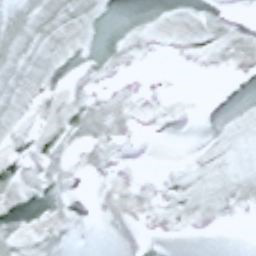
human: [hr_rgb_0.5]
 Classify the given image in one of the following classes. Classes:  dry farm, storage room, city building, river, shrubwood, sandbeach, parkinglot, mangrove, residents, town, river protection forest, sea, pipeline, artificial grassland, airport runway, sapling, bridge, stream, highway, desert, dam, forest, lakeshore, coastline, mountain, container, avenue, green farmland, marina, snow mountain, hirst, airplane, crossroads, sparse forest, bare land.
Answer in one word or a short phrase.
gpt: snow mountain